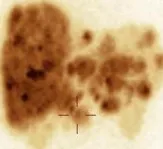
(D) Somatostatin receptor scintigraphy showing metabolic receptor-mediated stabilization within metastatic lesions in the liver, with a decrease in liver size and a primary tumor of the head of the pancreas with similar radioimmunoassay accumulation after CAPTEM therapy.
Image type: medical_photograph (skin_photograph)